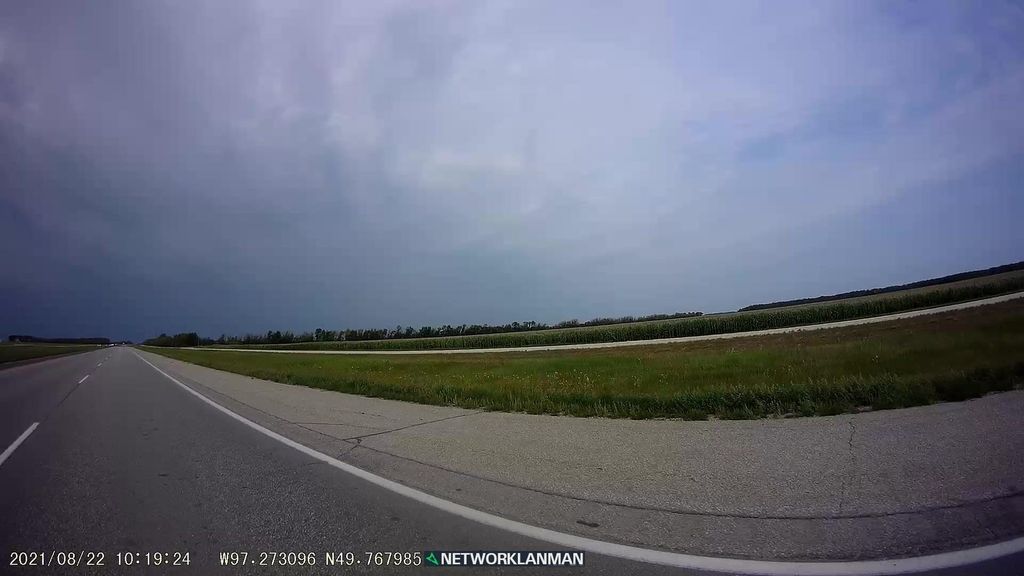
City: winnipeg